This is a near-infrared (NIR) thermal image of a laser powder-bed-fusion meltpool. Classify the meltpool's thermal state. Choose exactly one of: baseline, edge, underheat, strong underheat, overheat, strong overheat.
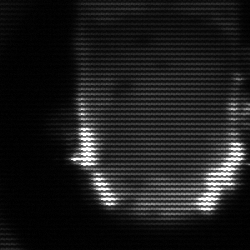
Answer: baseline